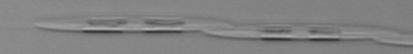
Label: Pseudo-nitzschia